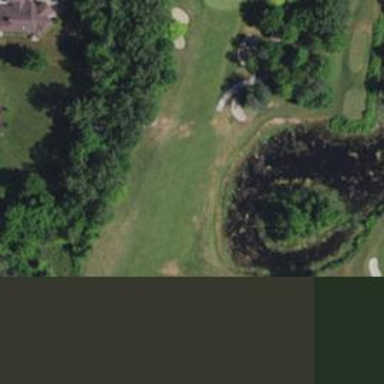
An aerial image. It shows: Grassy area designated as golf fairway.